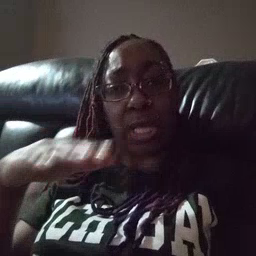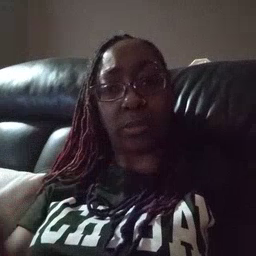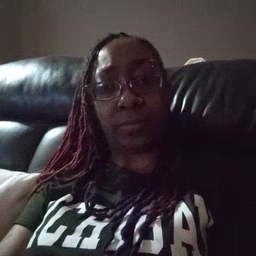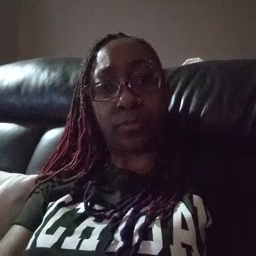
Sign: child